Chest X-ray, PA view. Patient: 26 years old, sex M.
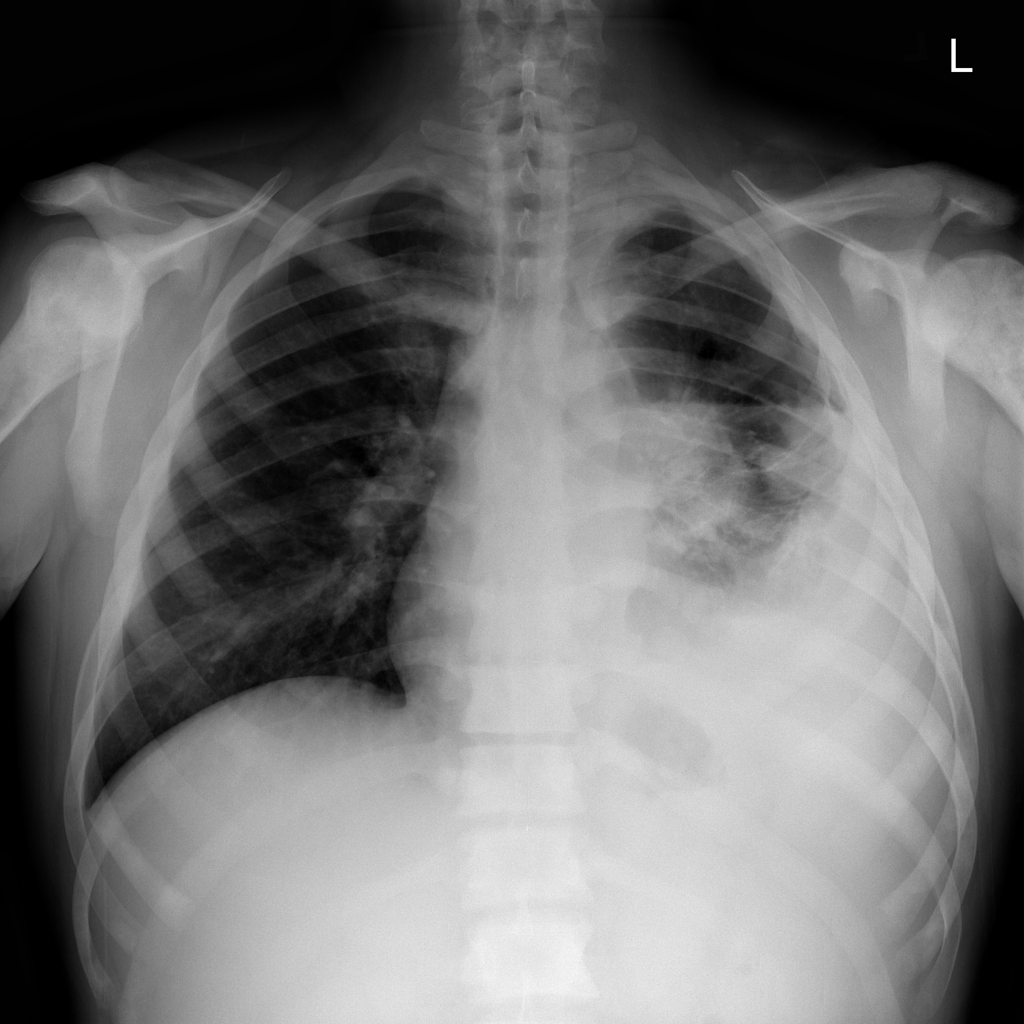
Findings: Effusion, Mass, Nodule